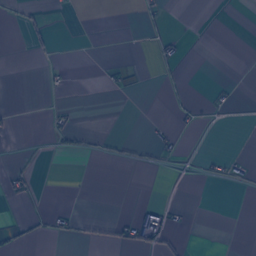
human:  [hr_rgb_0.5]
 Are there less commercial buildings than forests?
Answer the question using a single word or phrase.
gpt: yes

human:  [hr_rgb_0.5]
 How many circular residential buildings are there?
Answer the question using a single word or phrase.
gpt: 0

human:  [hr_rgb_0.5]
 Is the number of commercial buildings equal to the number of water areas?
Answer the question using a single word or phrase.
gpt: no

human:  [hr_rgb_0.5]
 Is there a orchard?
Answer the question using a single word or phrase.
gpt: yes

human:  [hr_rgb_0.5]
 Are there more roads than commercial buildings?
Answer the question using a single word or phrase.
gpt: yes

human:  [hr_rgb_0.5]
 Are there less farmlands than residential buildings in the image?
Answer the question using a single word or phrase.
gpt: yes

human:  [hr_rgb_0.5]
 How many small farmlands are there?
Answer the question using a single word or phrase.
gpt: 0

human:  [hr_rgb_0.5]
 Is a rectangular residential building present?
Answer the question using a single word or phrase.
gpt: yes

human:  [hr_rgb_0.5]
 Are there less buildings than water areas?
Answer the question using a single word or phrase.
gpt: no

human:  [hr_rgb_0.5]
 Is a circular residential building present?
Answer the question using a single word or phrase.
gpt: no

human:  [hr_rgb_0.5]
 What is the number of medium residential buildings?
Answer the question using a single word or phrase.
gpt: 7

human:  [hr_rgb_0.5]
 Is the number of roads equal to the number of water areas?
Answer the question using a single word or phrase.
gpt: no

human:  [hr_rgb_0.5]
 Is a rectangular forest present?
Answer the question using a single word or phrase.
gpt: yes

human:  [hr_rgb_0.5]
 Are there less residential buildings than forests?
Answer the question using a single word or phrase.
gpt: no

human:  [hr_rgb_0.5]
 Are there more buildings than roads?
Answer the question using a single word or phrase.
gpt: yes

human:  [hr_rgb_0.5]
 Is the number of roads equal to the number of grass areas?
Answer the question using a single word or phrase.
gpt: no

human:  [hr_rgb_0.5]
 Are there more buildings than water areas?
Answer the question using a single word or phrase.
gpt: yes

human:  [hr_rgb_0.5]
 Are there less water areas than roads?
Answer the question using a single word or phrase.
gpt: yes

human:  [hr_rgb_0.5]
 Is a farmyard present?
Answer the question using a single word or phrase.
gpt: yes

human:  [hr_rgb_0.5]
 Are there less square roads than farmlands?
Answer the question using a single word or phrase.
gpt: yes

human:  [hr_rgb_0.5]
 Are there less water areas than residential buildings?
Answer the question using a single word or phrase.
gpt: yes

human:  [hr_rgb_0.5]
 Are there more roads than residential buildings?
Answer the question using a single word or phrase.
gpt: yes

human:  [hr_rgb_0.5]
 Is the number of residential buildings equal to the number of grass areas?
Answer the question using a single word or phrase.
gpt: no

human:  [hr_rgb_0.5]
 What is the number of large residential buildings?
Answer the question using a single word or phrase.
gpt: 0

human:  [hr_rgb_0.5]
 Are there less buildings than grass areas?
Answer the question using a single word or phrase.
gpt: no

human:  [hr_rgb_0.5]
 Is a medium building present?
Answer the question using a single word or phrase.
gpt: yes

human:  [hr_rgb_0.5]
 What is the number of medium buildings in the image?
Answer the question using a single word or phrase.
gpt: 10

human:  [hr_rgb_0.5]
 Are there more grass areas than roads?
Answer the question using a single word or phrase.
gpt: no

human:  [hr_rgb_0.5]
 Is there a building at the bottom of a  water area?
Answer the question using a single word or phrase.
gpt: yes

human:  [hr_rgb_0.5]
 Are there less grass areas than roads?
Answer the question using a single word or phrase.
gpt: yes

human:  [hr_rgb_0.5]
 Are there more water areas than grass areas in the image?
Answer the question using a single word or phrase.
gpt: no

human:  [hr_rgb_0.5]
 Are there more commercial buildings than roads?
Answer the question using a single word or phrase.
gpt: no

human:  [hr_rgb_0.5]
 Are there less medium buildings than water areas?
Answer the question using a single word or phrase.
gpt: no

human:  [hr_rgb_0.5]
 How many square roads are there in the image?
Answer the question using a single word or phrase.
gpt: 0

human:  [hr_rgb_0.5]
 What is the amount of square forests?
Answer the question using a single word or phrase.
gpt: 0

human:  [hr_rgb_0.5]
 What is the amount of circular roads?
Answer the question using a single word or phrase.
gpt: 0